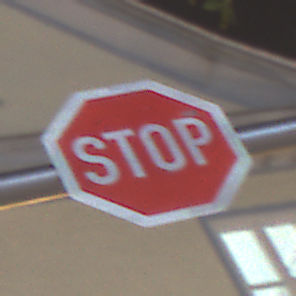
Verkehrszeichen: Stop
Umgebung: Outdoor, Urban
Tageszeit: Night
Wetter: Overcast
Licht: Artificial
Jahreszeit: Winter
Kontrast: MediumContrast